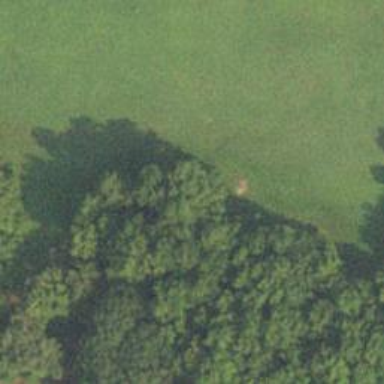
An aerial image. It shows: Disc golf tee.